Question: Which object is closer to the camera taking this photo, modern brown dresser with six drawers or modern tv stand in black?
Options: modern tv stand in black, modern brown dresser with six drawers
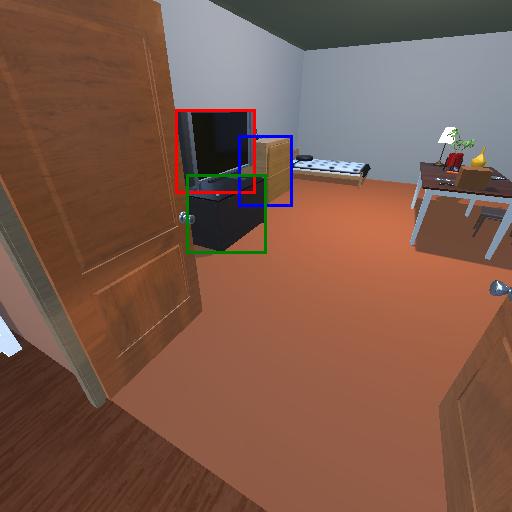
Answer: modern tv stand in black